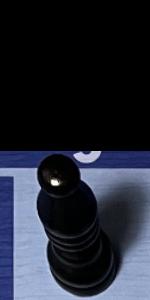
Label: Bishop_Black